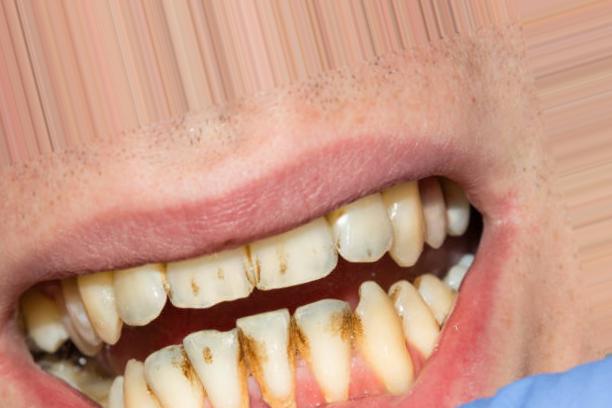
Condition: Caries